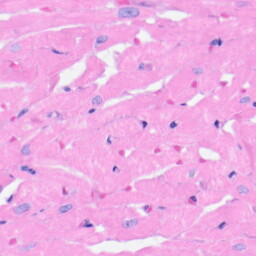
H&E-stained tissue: Heart